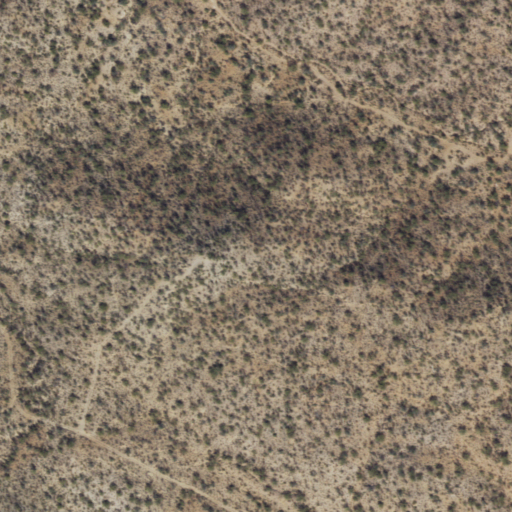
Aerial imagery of mountain in Arizona named Artesa Mountains containing only shrub